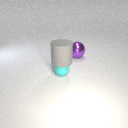
small cyan rubber sphere below large gray rubber cylinder